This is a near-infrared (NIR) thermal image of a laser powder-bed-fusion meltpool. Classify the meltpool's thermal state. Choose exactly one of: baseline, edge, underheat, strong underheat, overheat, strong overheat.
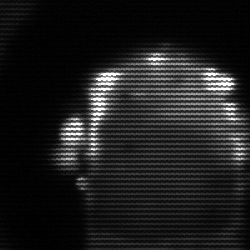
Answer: baseline